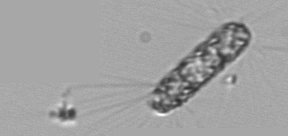
Label: Corethron_hystrix